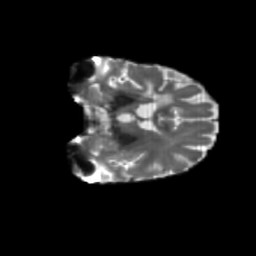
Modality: T2w
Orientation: coronal
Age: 50
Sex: female
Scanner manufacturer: siemens
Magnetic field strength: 3 T
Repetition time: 5.25 s
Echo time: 0.08 s